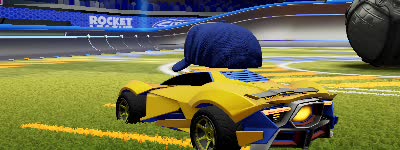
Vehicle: werewolf